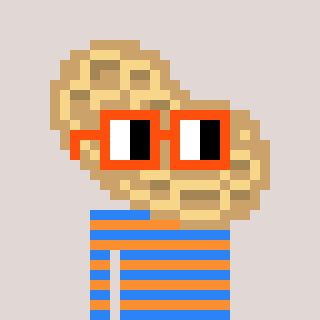
a pixel art character with square orange glasses, a peanut-shaped head and a orange-colored body on a warm background